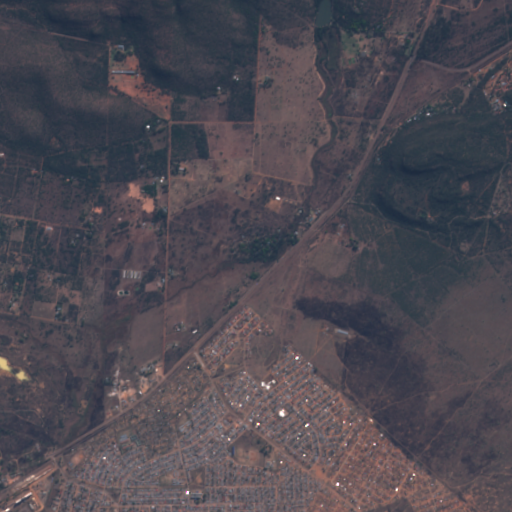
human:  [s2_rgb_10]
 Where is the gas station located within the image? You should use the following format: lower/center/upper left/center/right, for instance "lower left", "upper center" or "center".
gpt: The gas station is located in the lower left of the image.
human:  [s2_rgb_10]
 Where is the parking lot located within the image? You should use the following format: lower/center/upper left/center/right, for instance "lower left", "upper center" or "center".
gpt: The parking lot is located in the lower center of the image.
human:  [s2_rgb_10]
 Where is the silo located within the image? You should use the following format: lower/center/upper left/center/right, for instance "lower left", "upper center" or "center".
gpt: The silo is located in the lower left of the image.
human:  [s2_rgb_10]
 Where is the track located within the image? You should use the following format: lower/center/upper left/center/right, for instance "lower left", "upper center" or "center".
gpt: There is no track in the image.